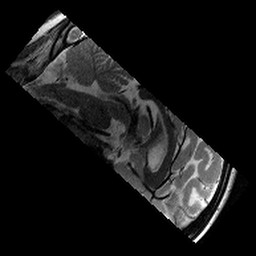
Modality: T2w
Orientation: sagittal
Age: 9
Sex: male
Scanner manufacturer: siemens
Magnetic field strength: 3 T
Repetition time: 9.23 s
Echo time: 0.067 s